Interaction volume radius: 5 \u00c5
Interaction volume height: 20 \u00c5
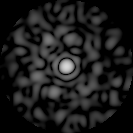
Disorder parameter: 0.8307